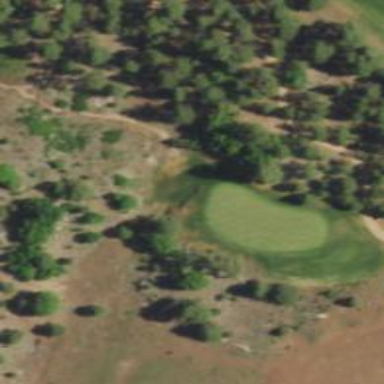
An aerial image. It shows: Rough grass surface in golf course setting.